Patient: sex M, age 60
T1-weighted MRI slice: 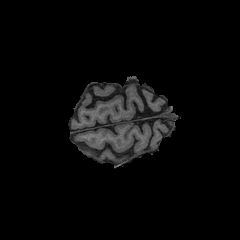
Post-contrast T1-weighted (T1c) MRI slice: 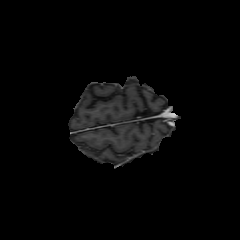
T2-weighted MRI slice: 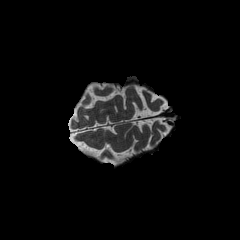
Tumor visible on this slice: no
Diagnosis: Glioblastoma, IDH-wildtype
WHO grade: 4